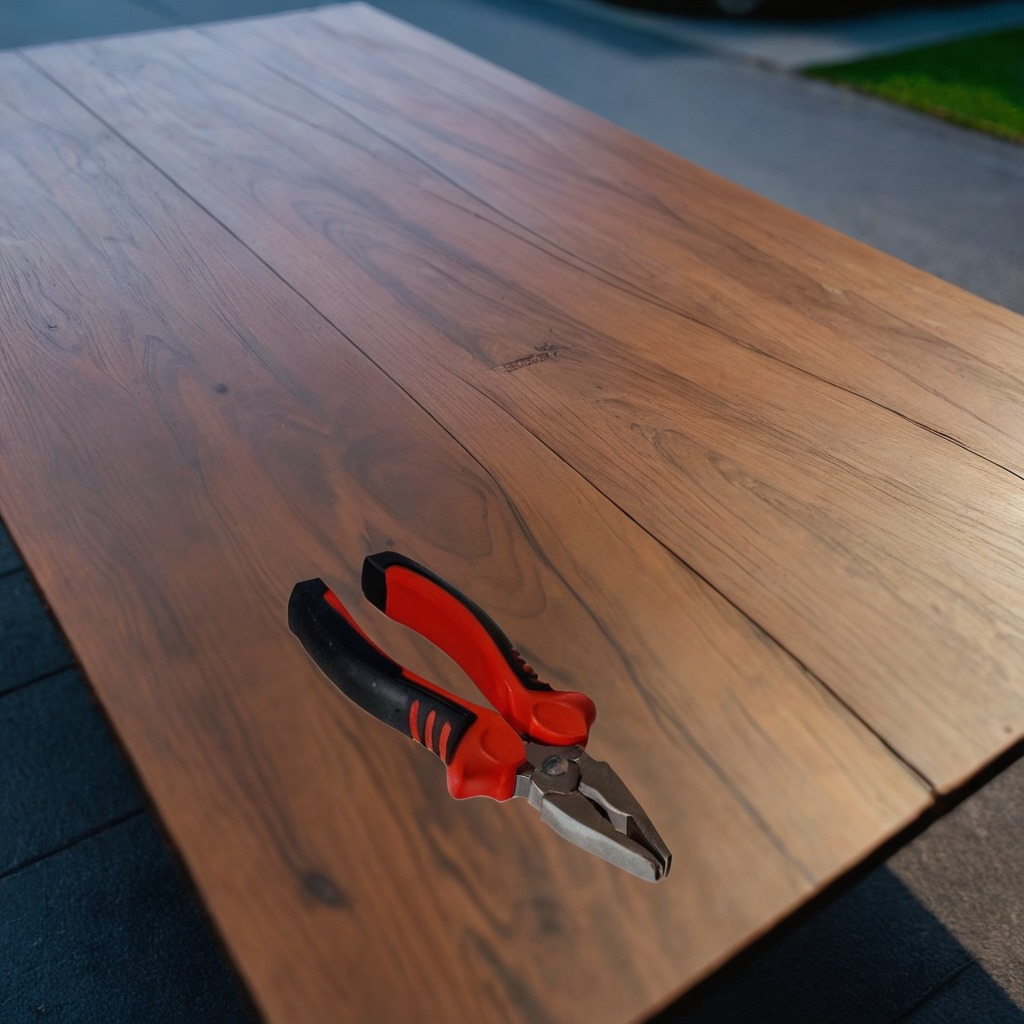
A plier lying on a table.